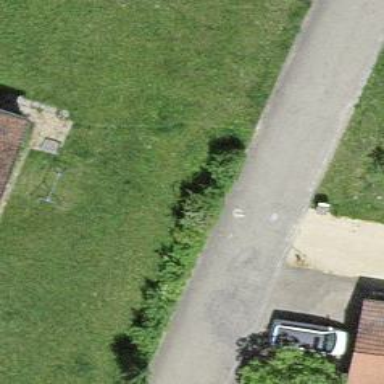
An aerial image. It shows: Hedge acting as barrier.